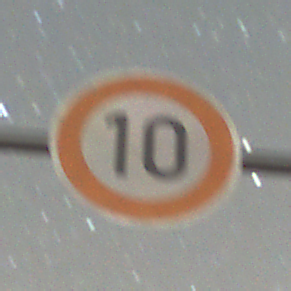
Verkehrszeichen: Geschwindigkeit10
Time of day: Night
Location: Outdoor (Nature)
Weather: Clear
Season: NotSpecified
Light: Natural